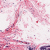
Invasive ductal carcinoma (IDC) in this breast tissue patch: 0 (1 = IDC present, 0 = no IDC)